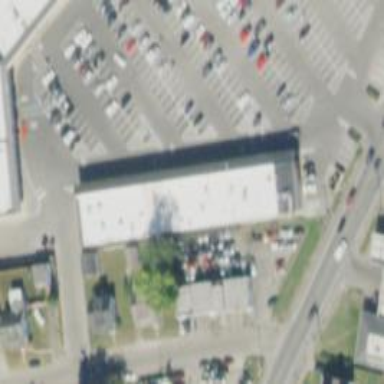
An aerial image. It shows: Pharmacy providing healthcare services.